Question: I have a graph represented with adjacency lists and his MST represented by parent array.
My problem is that I need to delete an edge from the graph and update parent array.
I've already manage to do the cases when:
1. the edge doesn't exist;
2. the edge is in graph but not in MST (MST doesn't change);
3. and the edge is the only path from two nodes(in this case I return null, because the graph is not connected).
What can I do when the edge is in MST and the edge in graph is in a cycle? I need to do this in .
I write the costs of edges with red color.

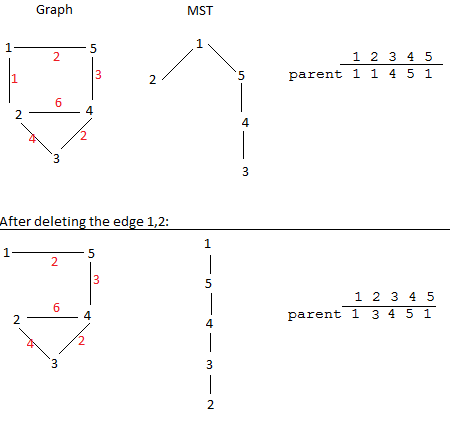
Answer: Just search the minimum-distance path of
the now-disconnected tree portion
to the rest of the tree and
add that path in between-- which is a single edge.
Say your original tree is T. With the removal
of the edge, it is now split into trees T1 and T2.
Take one of these-- say T2.
Every edge incident to a node on T2 is either
on T2 or is one connecting T2 to T1. Among these
edges incident to a node on T2, pick the one which
( (has its other end at a T1 node) and
(has the minimum cost among all such edges) ).
Search for this edge, say e=(u,v), takes O(|E|) time. O(|N|) if the separated portion is a leaf.
if there were a tree, say T', with less cost than T1 \union T2 \union {e},
then the node sets N1 and N2 of T1 and T2 would have more inter-connections than just one edge,
i.e., there would be two or more more edges on T' that begin at a node in N1 and end at a node in N2.
Otherwise, ( (T1 and T2 are minimum spanning trees resply. over N1 and N2) and (e is the least costly
connection between T1 and T2) ) would be false. But then, any go-between T1 and T2 is costlier than e=(u,v)-- contradicts.
Skipped some proof details. hope this helps.